Question: So the following code writes the title under logo while I want it to be in front of the logo. In titlePanel help in RStudio there's no help regarding positioning the title. Any hack for this?
'''
shinyUI(fluidPage(
list(tags$head(HTML('<img src="http://ic.pics.livejournal.com/oddharmonic/554743/66688/66688_600.gif" border="0" style="border:2px width="10" height="10" alt="Photo of Milford Sound in New Zealand!" />'))),
div(style="padding: 0px 0px",
titlePanel(
title="University of Wisconsin-Madison Database Group", windowTitle="FML"
)
),
'''
This is how it looks like now:

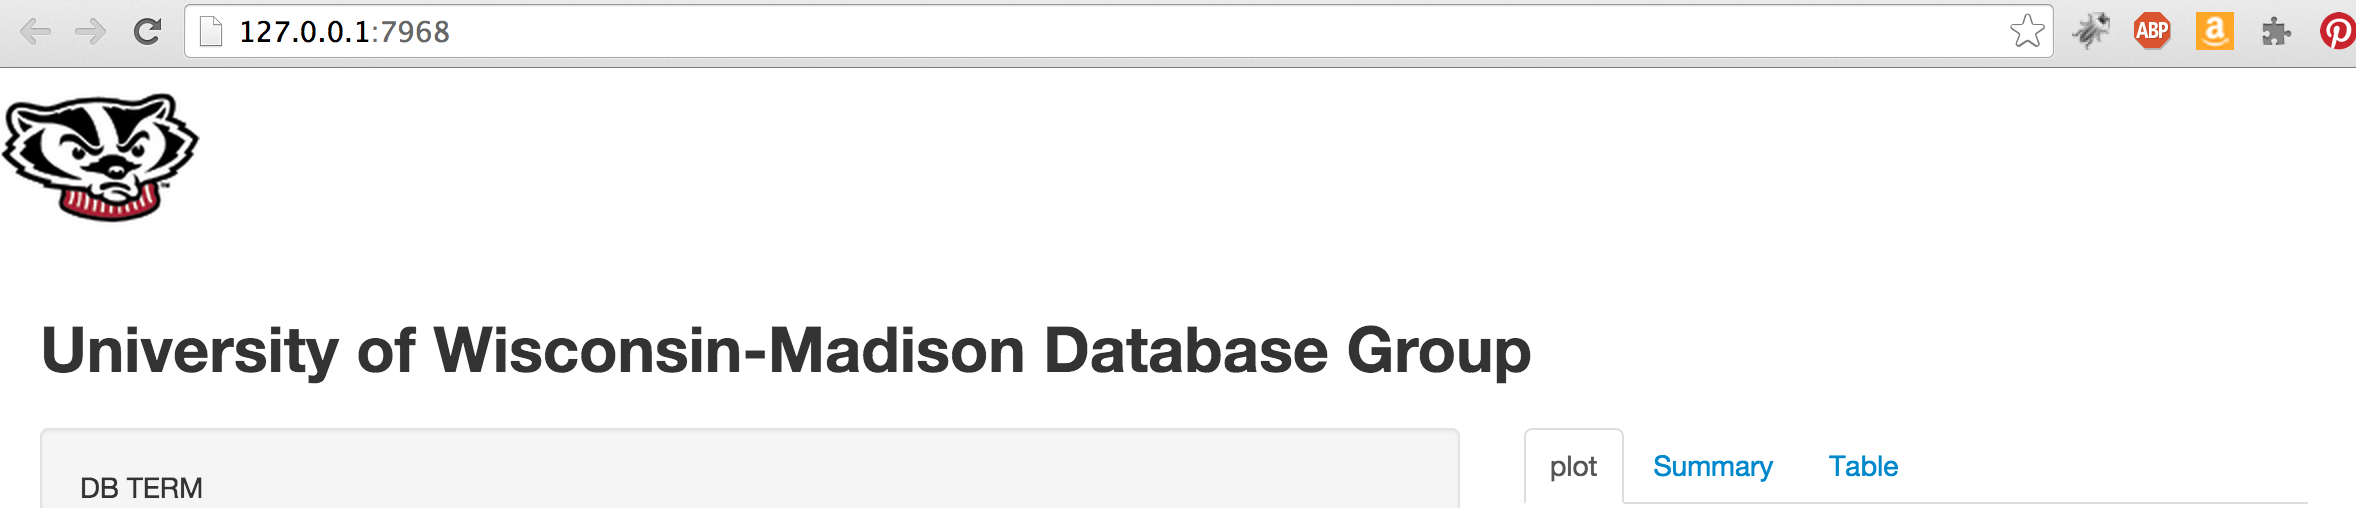
Answer: This is what I can think of. You can wrap your '<img />' tag inside a '<h1>...</h1>' as follows:
'''
server <- function(input,output,session){
}
ui <- shinyUI(fluidPage(
list(tags$head(HTML('<h1> <img src="http://ic.pics.livejournal.com/oddharmonic/554743/66688/66688_600.gif" border="0" style="border:2px width="10" height="10" alt="Photo of Milford Sound in New Zealand!"/> University of Wisconsin-Madison Database Group</h1>')))
))
shinyApp(ui = ui, server = server)
'''